Field crop: maize
Growth stage: 2
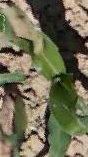
Species: maize